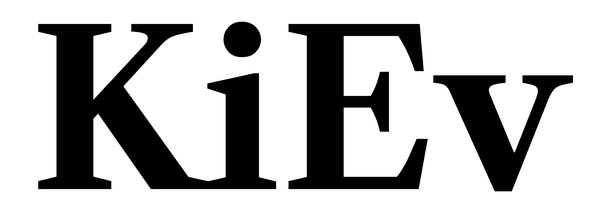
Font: LibreCaslonText_Bold